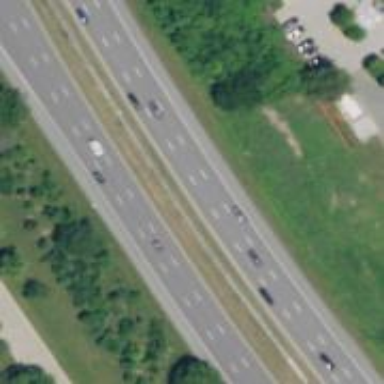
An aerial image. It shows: This image shows trunk highway that functions as expressway.